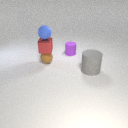
small blue rubber sphere above small red metal cube